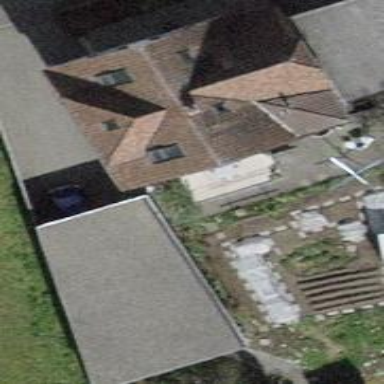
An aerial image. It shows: Detached building with half-hipped tile roof.